Question: hi i have one database and i use this query for get latest records using group by and and order by
i have use this code for get all record
'''
SELECT id,time FROM eventlog WHERE event = '2' ORDER BY 'eventlog'.'id' DESC
'''
and i get this output:

i want to get latest time of every group
i have use this query for group by with order by query
'''
SELECT id,time FROM eventlog WHERE event = '2' GROUP BY id ORDER BY time DESC
'''
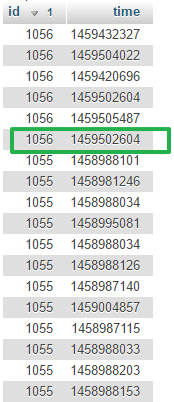
Answer: Try this:
'''
SELECT id,MAX('time') as 'time' FROM eventlog WHERE event = '2' GROUP BY id DESC
'''